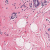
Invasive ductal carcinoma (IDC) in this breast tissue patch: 0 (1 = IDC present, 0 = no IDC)